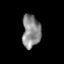
Tissue: skin
Cell type: Epithelial cells
Senescence score: 0.2838
Nuclear area (px): 591
Mean DAPI intensity: 137.839